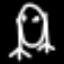
Label: frog